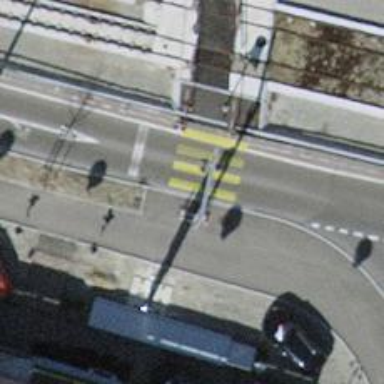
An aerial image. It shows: Road with traffic signals.